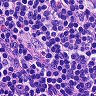
Metastatic tissue present: no